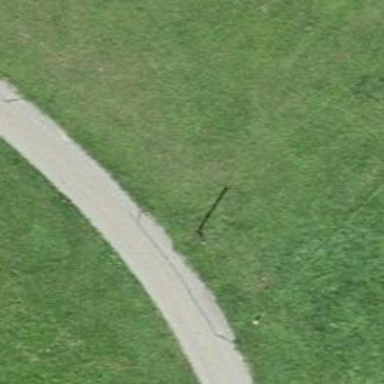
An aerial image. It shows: Minor power line.